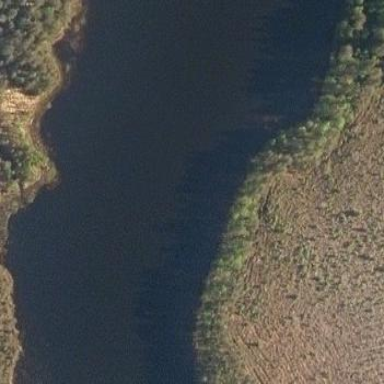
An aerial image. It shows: Beautiful lake surrounded by nature.